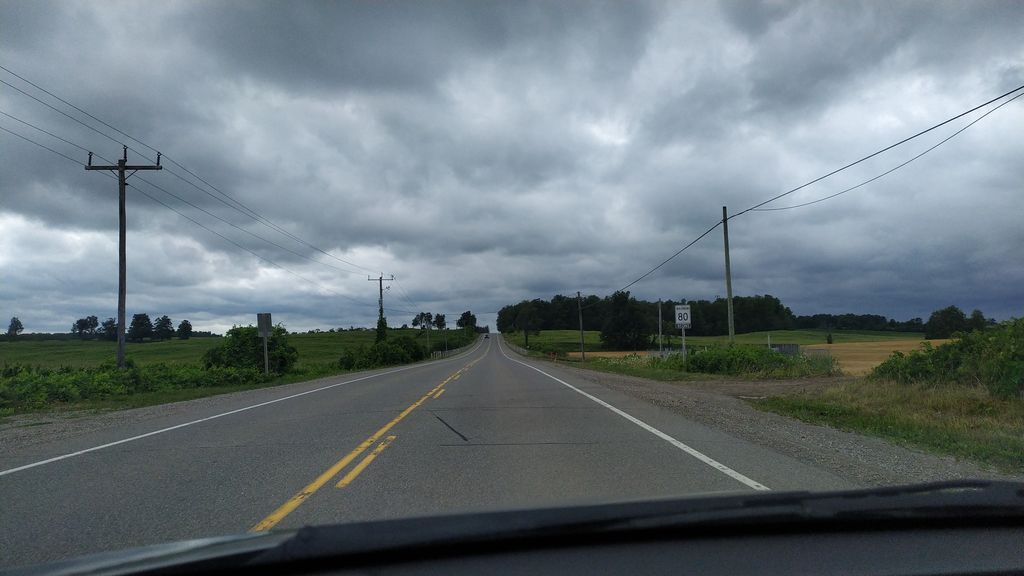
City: kitchener-waterloo